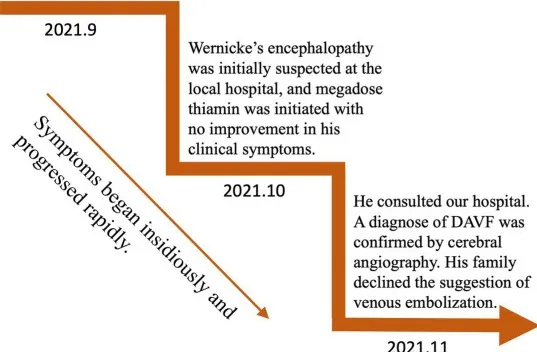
Time course of symptoms, diagnosis, and treatment.
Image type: chart (chart)